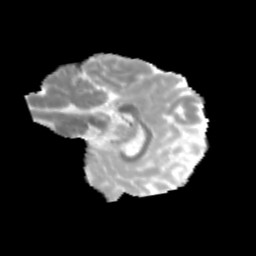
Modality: MD
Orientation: sagittal
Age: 12
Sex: male
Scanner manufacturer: siemens
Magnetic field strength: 3 T
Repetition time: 3.8 s
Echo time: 0.07 s